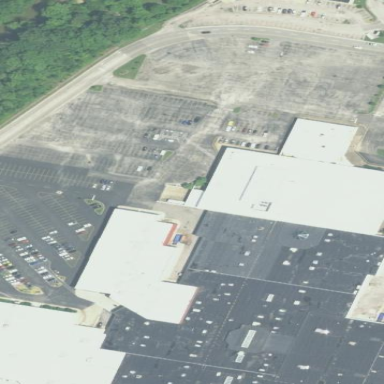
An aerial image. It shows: Retail building that houses department store.